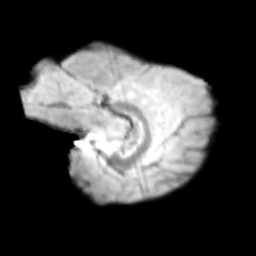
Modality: T2w
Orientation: sagittal
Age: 10
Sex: female
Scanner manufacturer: siemens
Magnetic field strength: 3 T
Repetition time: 3.8 s
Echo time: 0.07 s